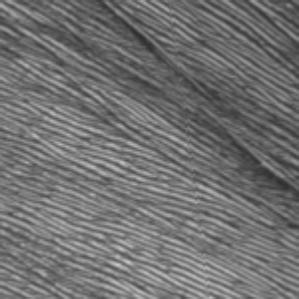
Label: frost